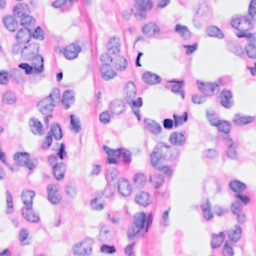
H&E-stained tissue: Breast